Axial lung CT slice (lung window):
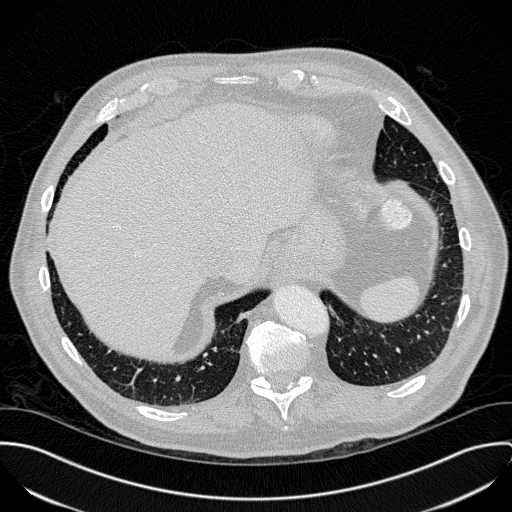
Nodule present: no